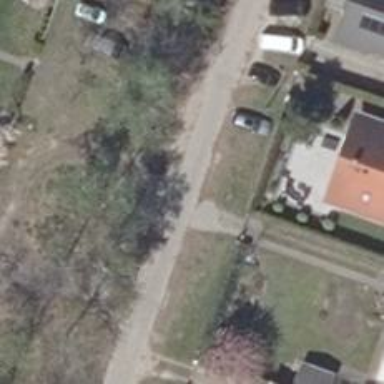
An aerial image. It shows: Asphalt road in residential area.